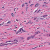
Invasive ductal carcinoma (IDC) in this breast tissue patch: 1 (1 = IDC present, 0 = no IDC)